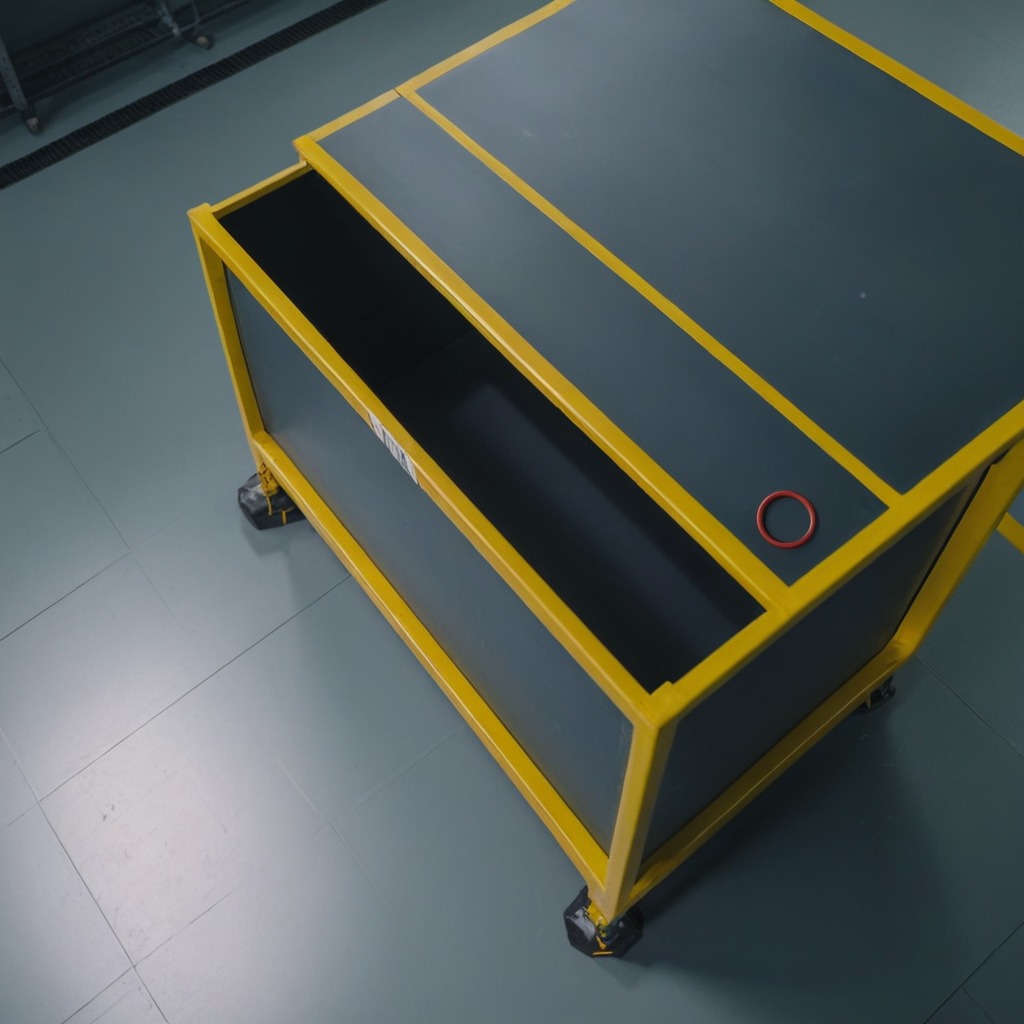
A rubber O-ring is lying on the toolbox surface.